Interaction volume radius: 5 \u00c5
Interaction volume height: 10 \u00c5
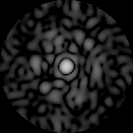
Disorder parameter: 0.8323